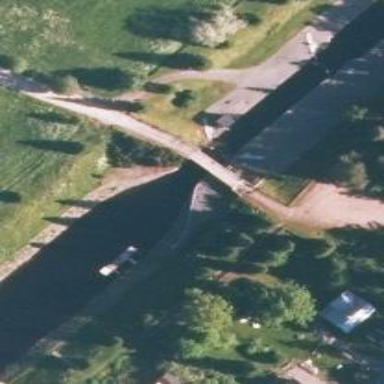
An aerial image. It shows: Lock gate on waterway.